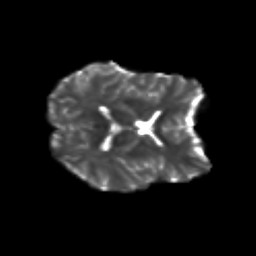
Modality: T2w
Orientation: axial
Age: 19
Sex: female
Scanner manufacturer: siemens
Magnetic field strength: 3 T
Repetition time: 3.5 s
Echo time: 0.113 s